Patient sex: M
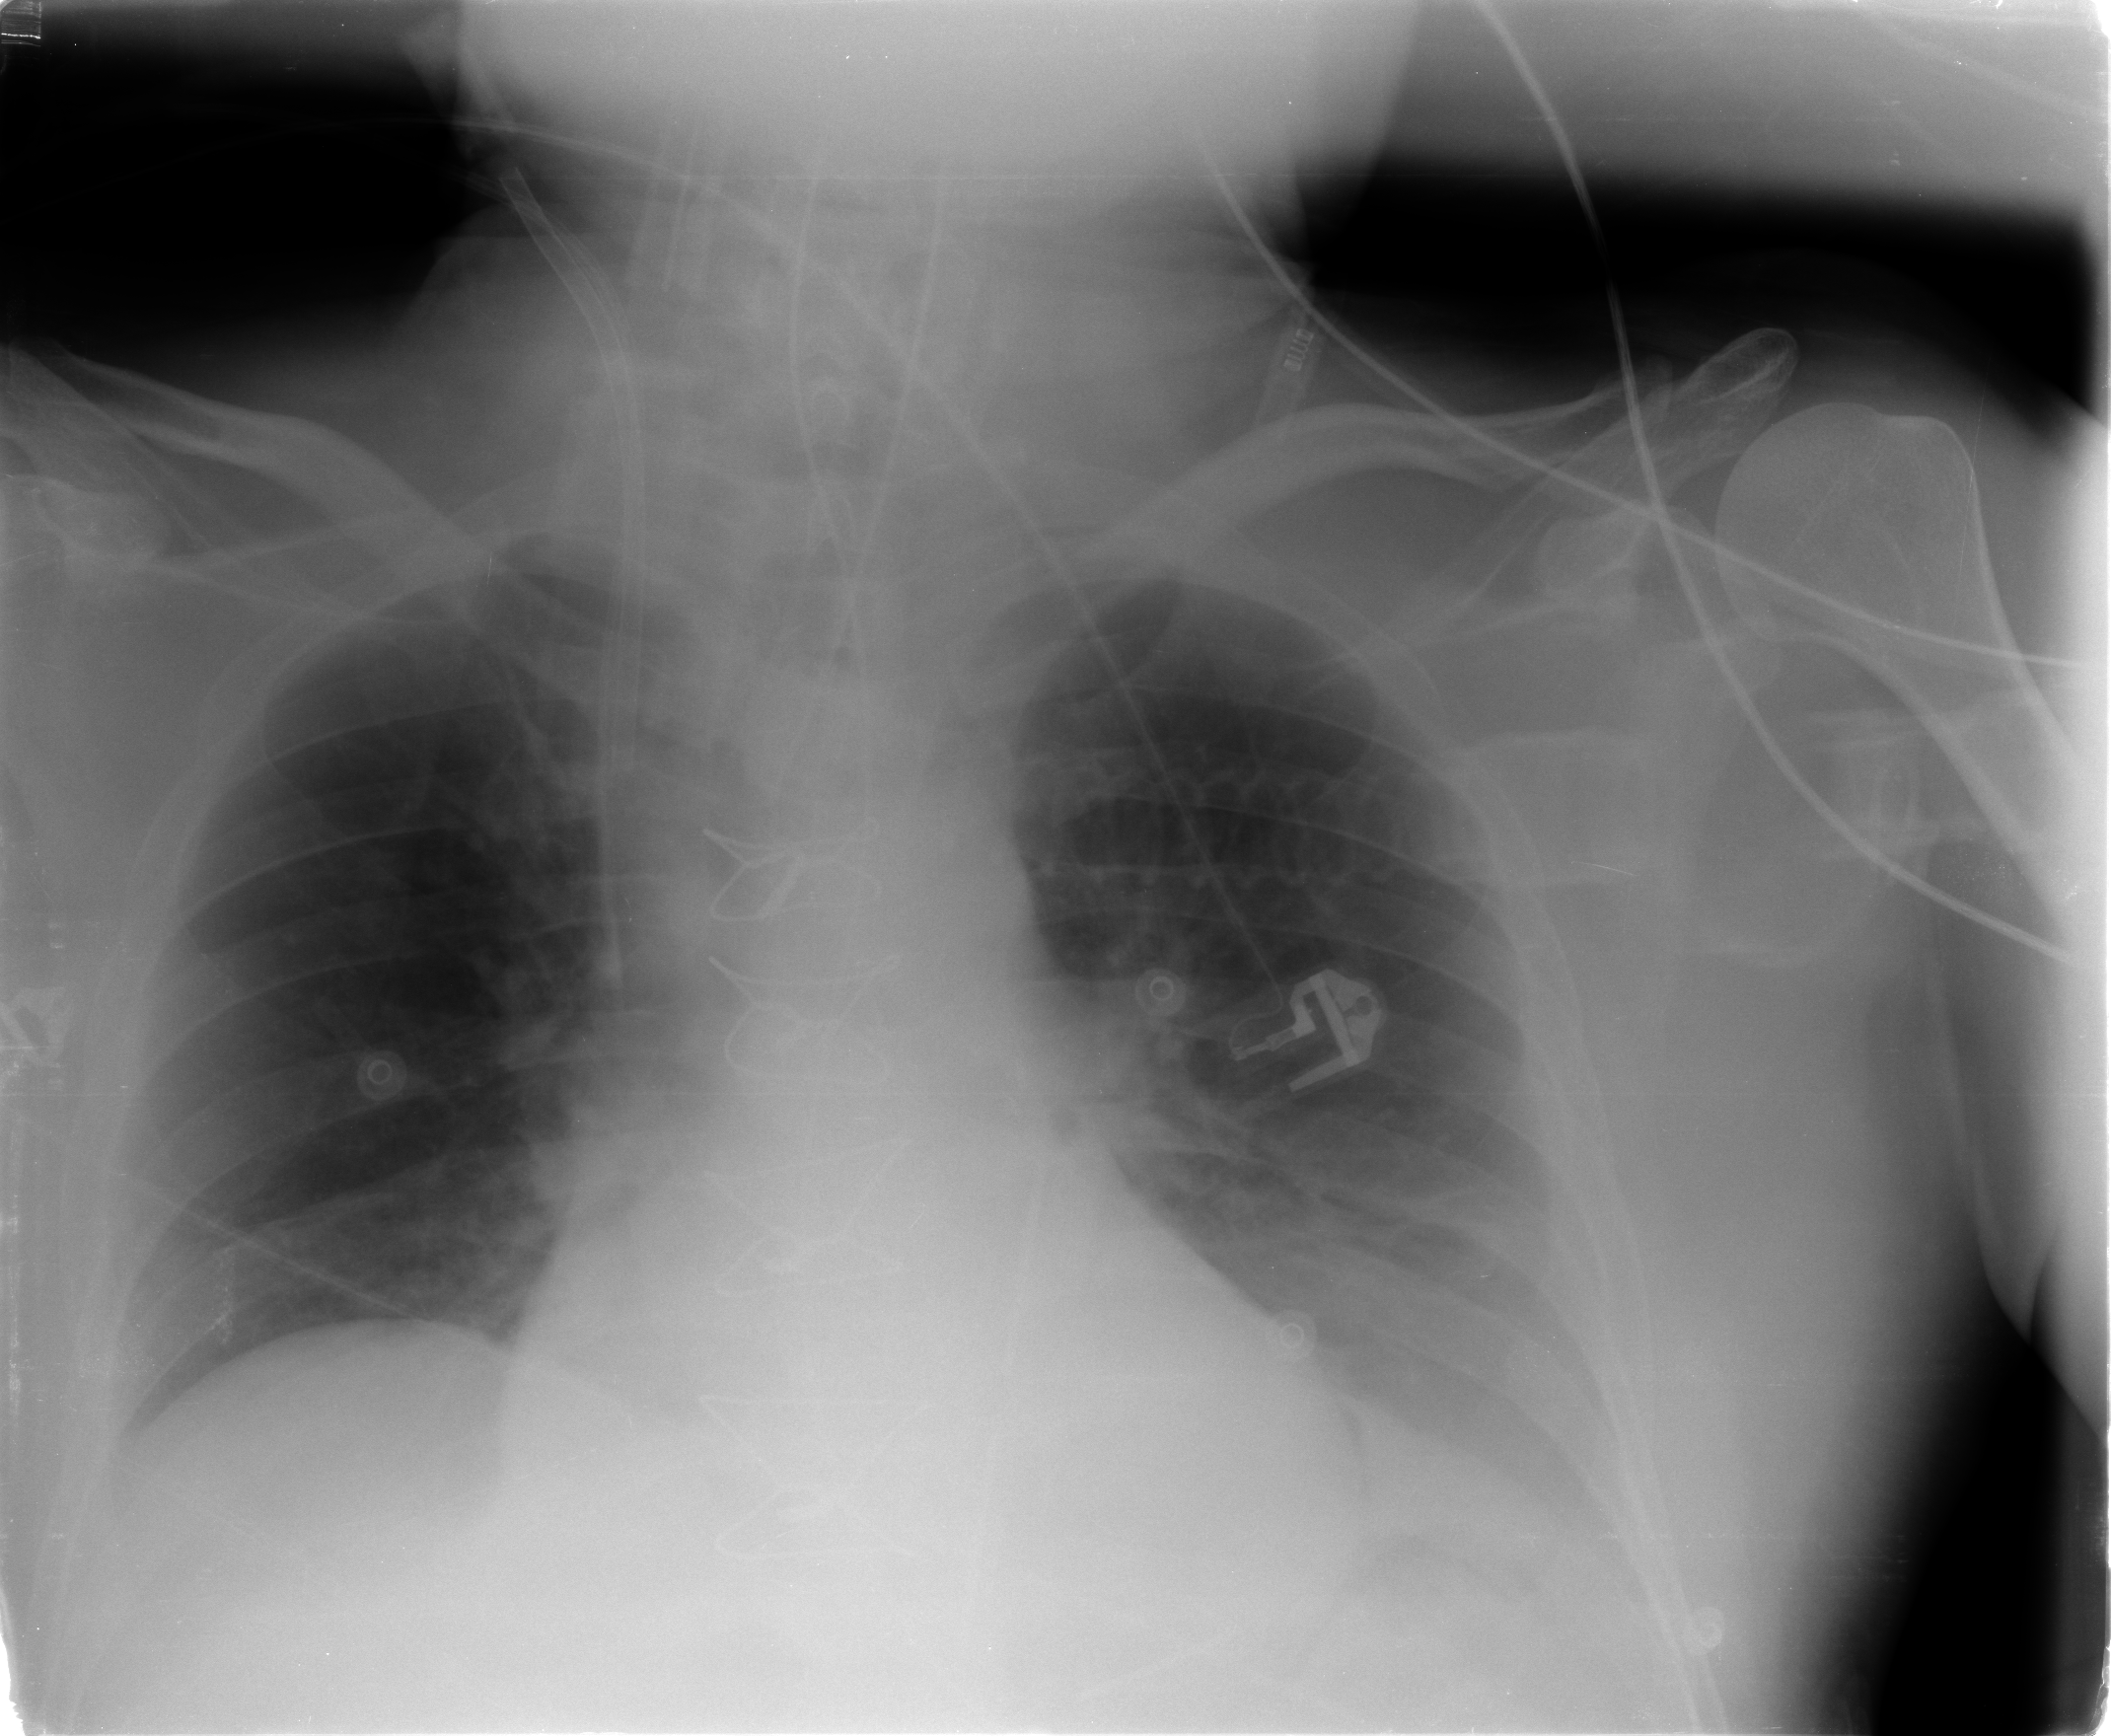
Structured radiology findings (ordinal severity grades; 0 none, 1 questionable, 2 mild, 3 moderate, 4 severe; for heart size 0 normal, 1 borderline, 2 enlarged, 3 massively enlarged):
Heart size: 2
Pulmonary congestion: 0
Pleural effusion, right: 0
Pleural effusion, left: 2
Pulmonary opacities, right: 0
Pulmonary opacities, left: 0
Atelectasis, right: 1
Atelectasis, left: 0